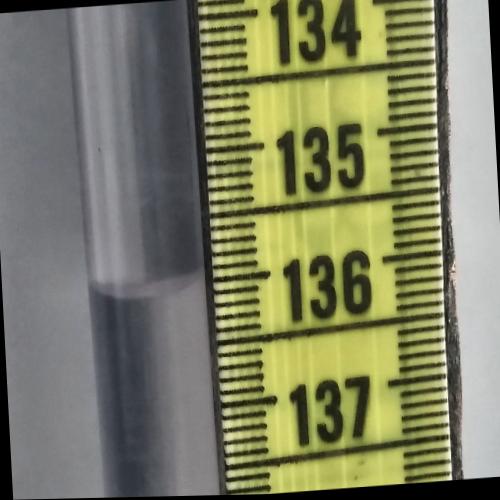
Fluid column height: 136.0 cm